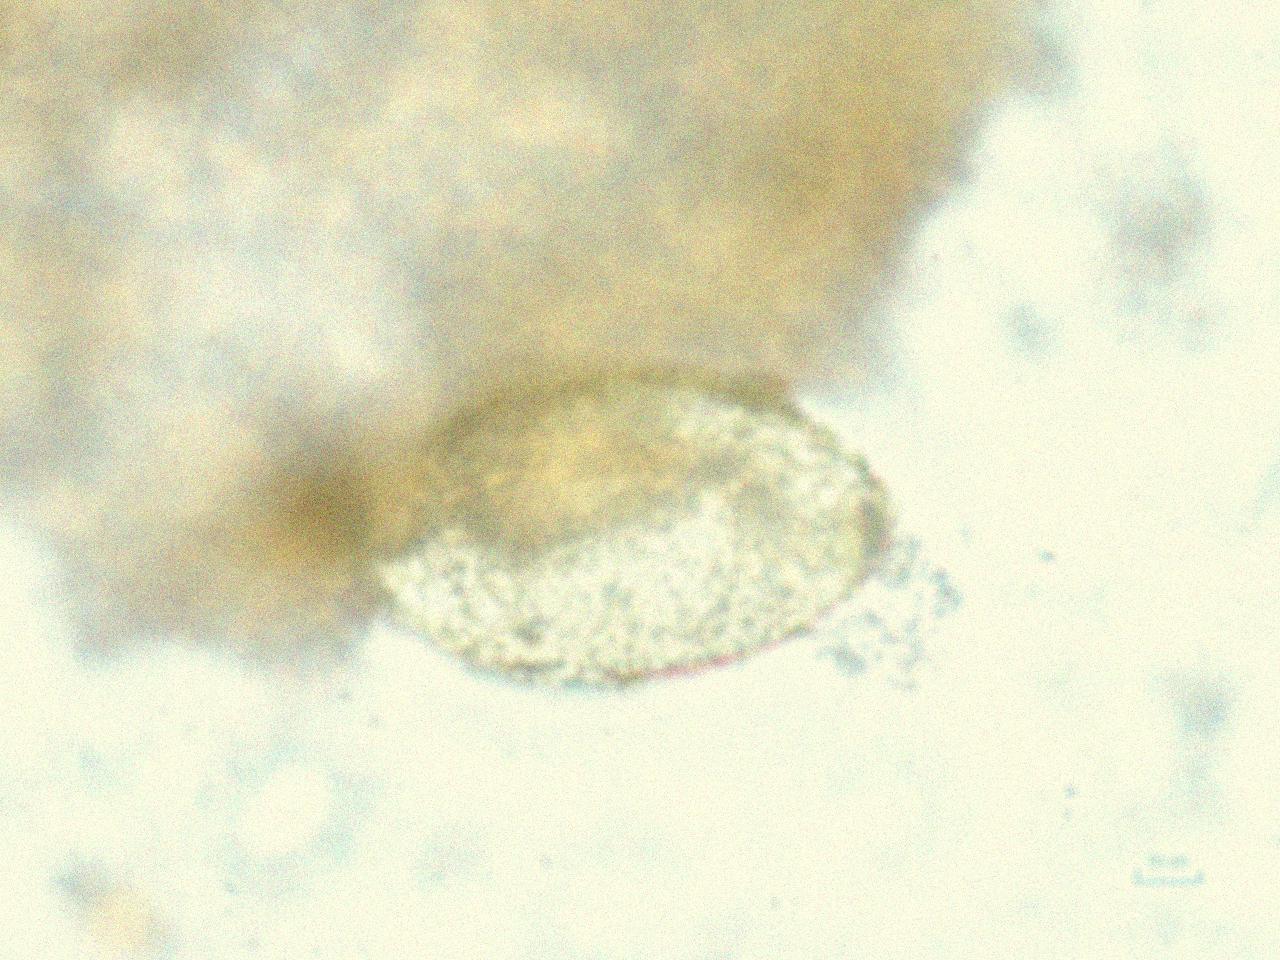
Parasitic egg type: Fasciolopsis buski